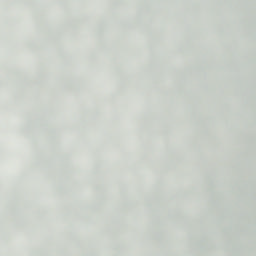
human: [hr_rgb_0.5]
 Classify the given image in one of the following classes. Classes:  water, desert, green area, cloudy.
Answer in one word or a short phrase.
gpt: cloudy